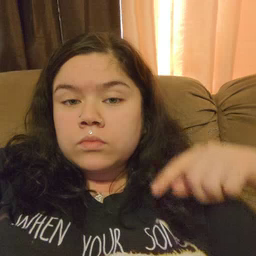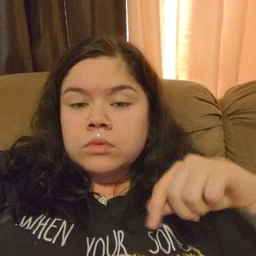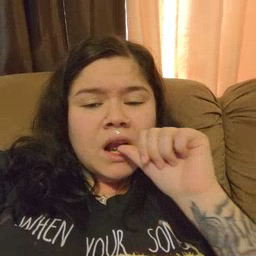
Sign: nuts